Question: Here my whole xml file. I can not align image button at the bottom of imageview i have at the top
'''
<RelativeLayout xmlns:android="http://schemas.android.com/apk/res/android"
xmlns:tools="http://schemas.android.com/tools" android:layout_width="match_parent"
android:layout_height="match_parent" android:paddingLeft="@dimen/activity_horizontal_margin"
android:paddingRight="@dimen/activity_horizontal_margin"
android:paddingTop="@dimen/activity_vertical_margin"
android:paddingBottom="@dimen/activity_vertical_margin"
tools:context=".Pokemon$PlaceholderFragment"
style="@style/Base.TextAppearance.AppCompat.Display1"
android:clickable="true"
android:background="@drawable/monstermmorpg_android_bg">
<ImageView
android:layout_width="wrap_content"
android:layout_height="wrap_content"
android:id="@+id/imageView"
android:src="@drawable/application_text"
android:adjustViewBounds="true"
android:layout_alignParentTop="true"
/>
<ImageButton
android:layout_width="wrap_content"
android:layout_height="wrap_content"
android:id="@+id/imageButton"
android:background="@null"
android:src="@drawable/image_button"
android:adjustViewBounds="false"
android:scaleType="centerInside"
/>
'''
This is how it is displayed : i want it to be under imageview which is displayed at the top
Thank you very much i am using android studio latest on windows 8.1 - android version 2.3 api 9

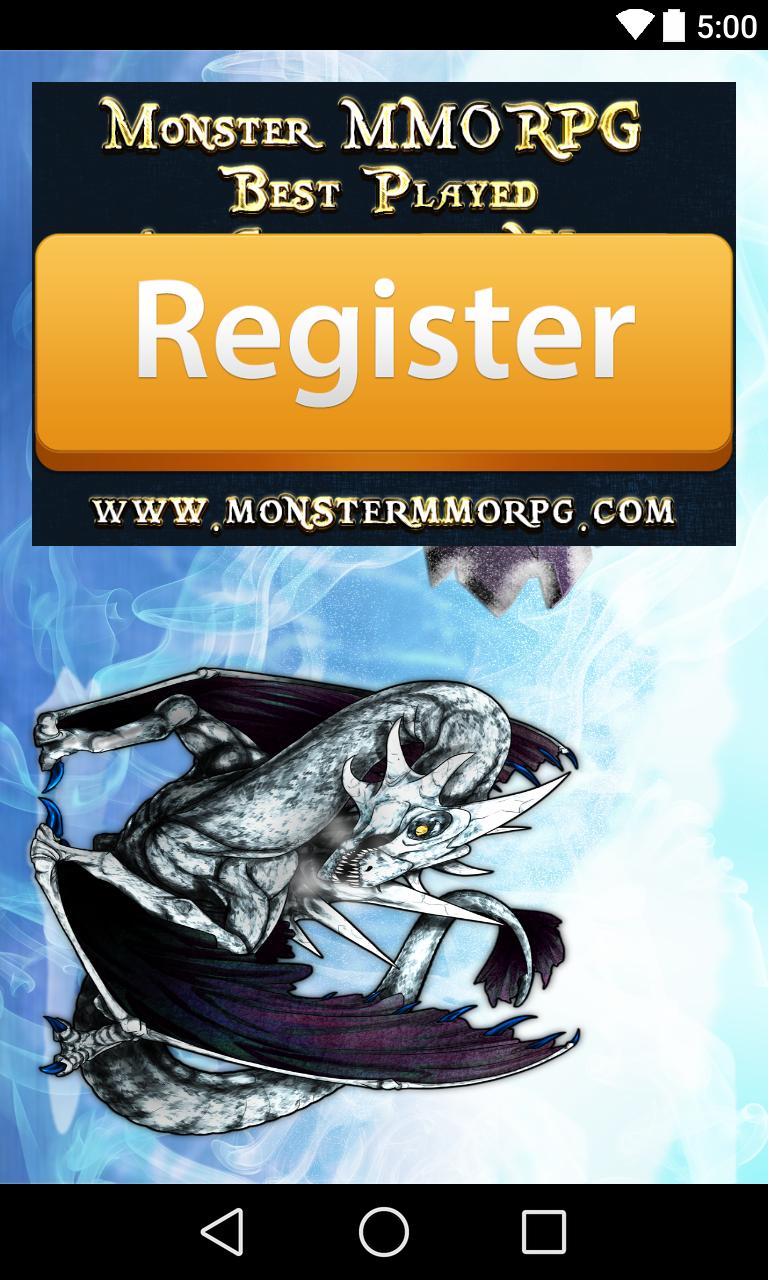
Answer: add
'''
android:layout_below="@id/imageView"
'''
to the ImageButton.